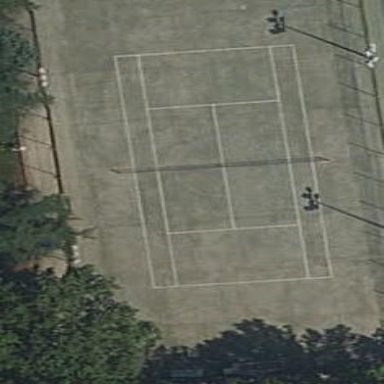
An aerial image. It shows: Tennis court in leisure pitch.